Question: -

- -
'php artisan migrate' and that will break some part of my database, as they have already been run.
- I'm wondering if there is a way to mark them as already run, so Laravel will not trying to run them again.- I notice the 'migration table' in my database - can I do something with it ?
What is the best way I should do to those 38 migrations ? Feel free to give me any suggestions.
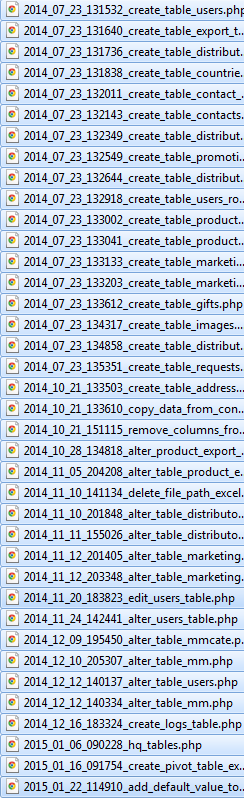
Answer: Your question is a little confusing -- Laravel will only run each migration once. It keeps track of which migrations have run in the 'migrations' table. The whole idea of migrations is a series of date sortable scripts that you can run at anytime start to finish and they rebuild your database, AND that you can add to without needing to rerun them all as they work (so your data is preserved)
If you're running
'''
php artisan migrate
'''
and Laravel's running a migration it has already run, something is very broken with your system.
(Speculation follows) It seems more likely the migration you're running may have halted half way though in a place MySQL couldn't rollback the changes, and Laravel's trying to rerun the latest one. Try a
'''
php artisan migrate:rollback
'''
Fix the error in the breaking migration, and you'll be all set.